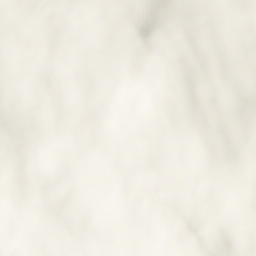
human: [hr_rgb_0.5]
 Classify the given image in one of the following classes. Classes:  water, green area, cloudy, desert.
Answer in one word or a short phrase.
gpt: cloudy